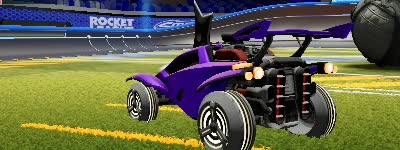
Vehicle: octane